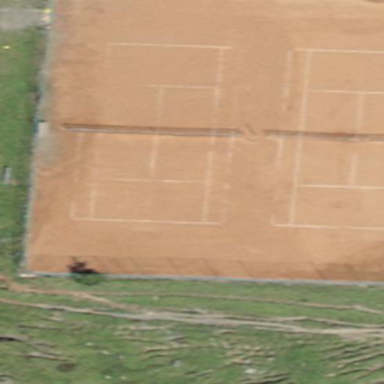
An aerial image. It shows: Tennis court on the leisure land pitch.